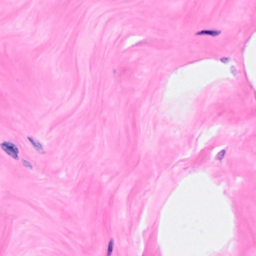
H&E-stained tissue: Breast